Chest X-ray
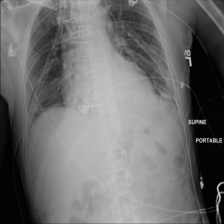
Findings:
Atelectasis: negative
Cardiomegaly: negative
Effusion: negative
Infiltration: negative
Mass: negative
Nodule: negative
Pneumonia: negative
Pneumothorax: negative
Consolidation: negative
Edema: negative
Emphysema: negative
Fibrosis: negative
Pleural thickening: negative
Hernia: negative